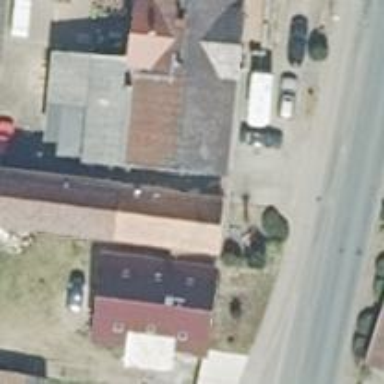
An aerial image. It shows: Pub.